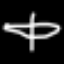
Label: airplane